Interaction volume radius: 5 \u00c5
Interaction volume height: 20 \u00c5
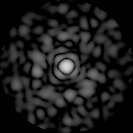
Disorder parameter: 0.8279